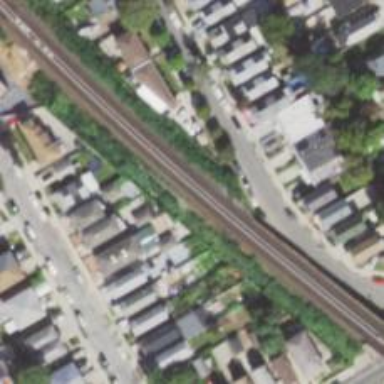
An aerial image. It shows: Electrified railway line.